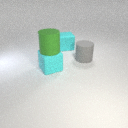
large gray rubber cylinder to the right of large cyan rubber cube